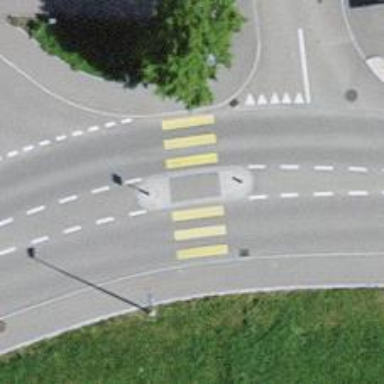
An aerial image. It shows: Zebra crossing with uncontrolled intersection and pedestrian island.